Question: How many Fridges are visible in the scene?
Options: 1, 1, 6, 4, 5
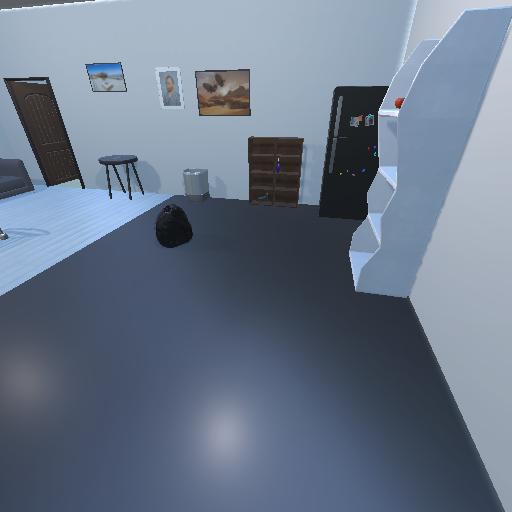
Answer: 1